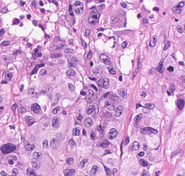
Tumor epithelial tissue: yes
Tumor-associated stroma tissue: no
Normal tissue: no